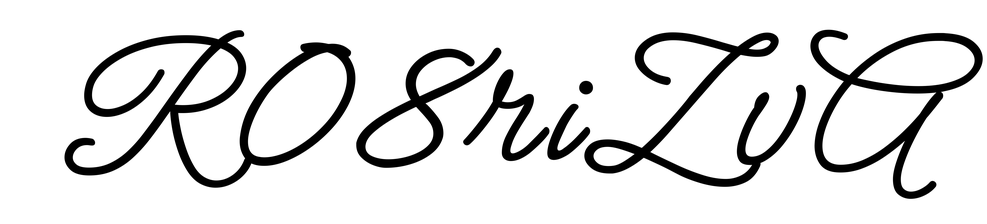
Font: MeowScript-Regular